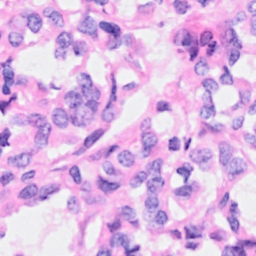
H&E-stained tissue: Breast